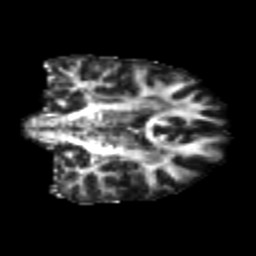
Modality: FA
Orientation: coronal
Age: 24
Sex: male
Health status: healthy
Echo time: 0.074 s